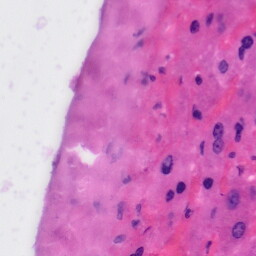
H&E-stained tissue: Liver